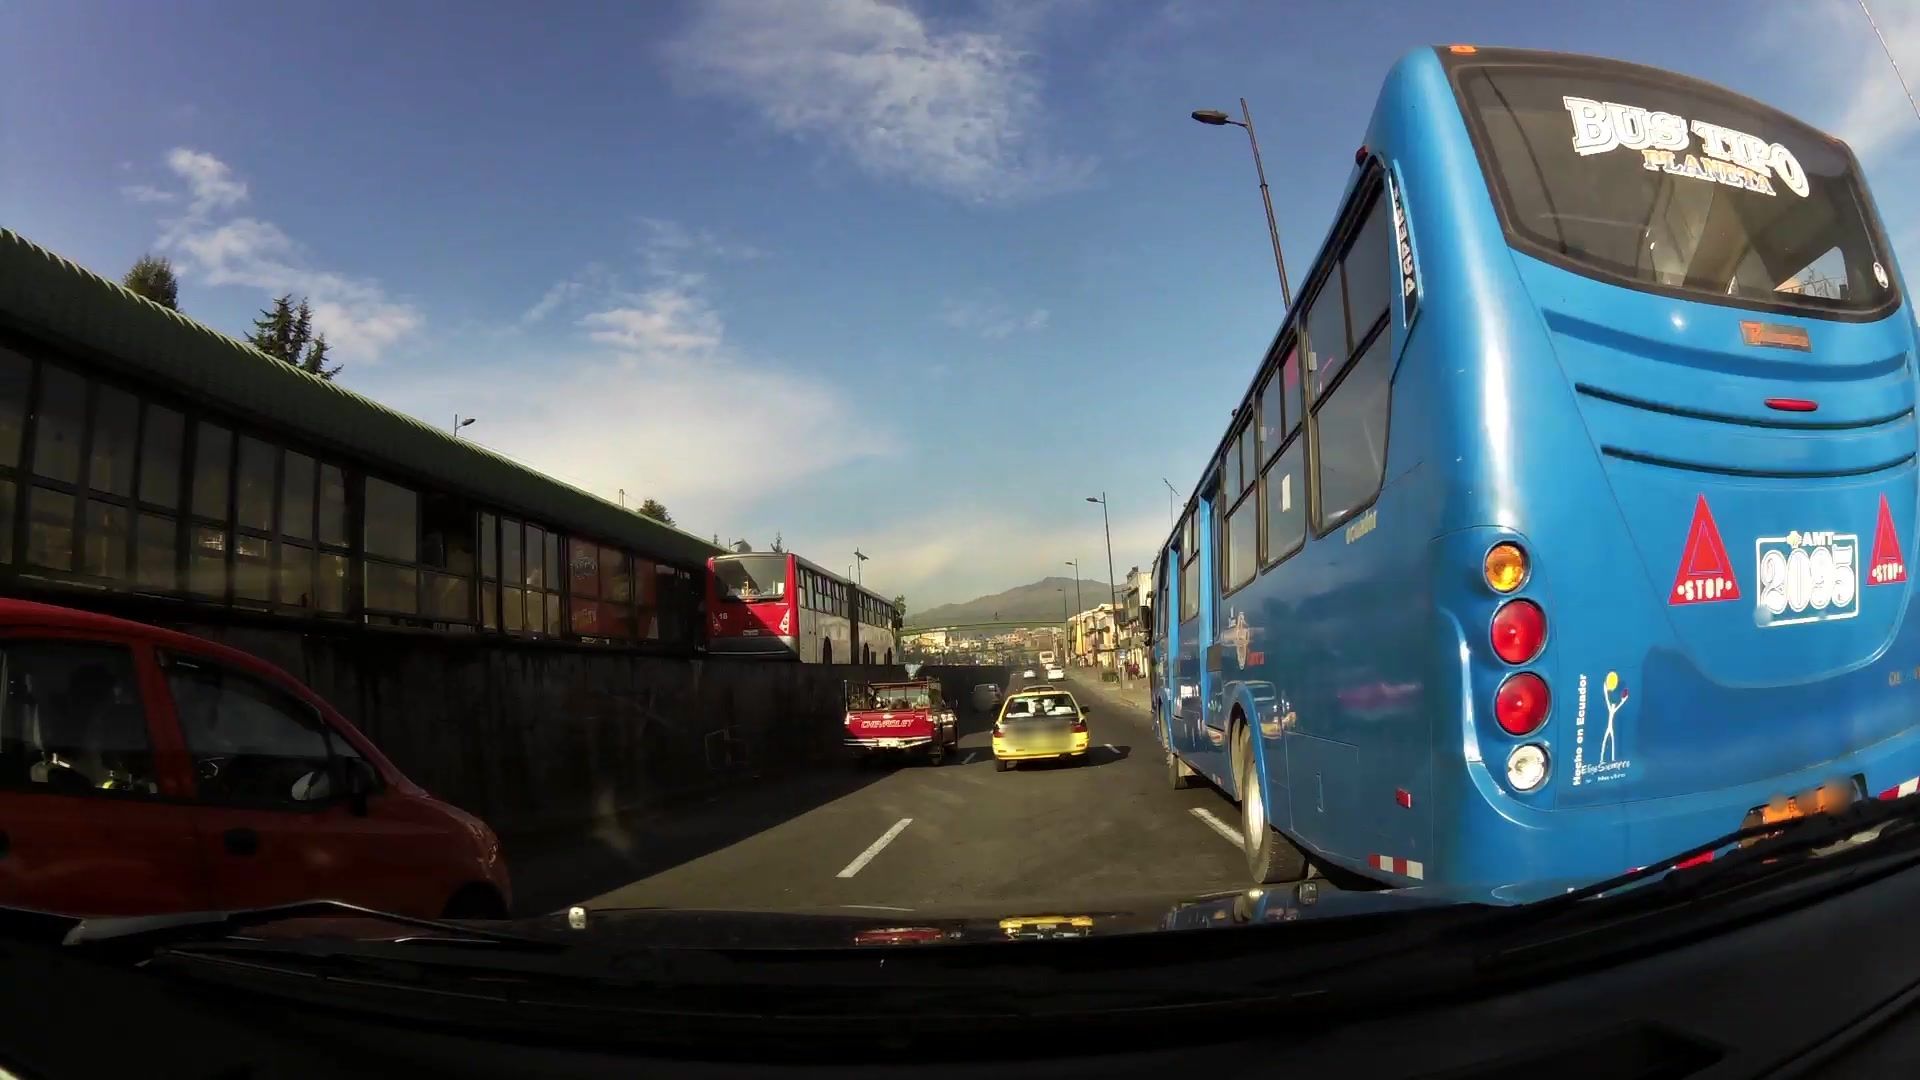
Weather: clear
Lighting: day
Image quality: good
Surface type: driving surface
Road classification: primary
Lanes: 2
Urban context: urban centre
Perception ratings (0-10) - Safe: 0.44, Lively: 6.19, Beautiful: 6.16, Boring: 5.47, Depressing: 4.52, Wealthy: 4.09